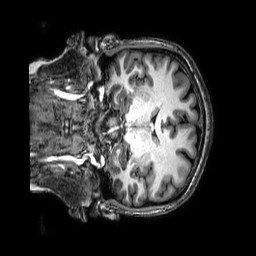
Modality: T1w
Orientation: coronal
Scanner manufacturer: philips
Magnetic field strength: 3 T
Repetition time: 0.008 s
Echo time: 0.003553 s